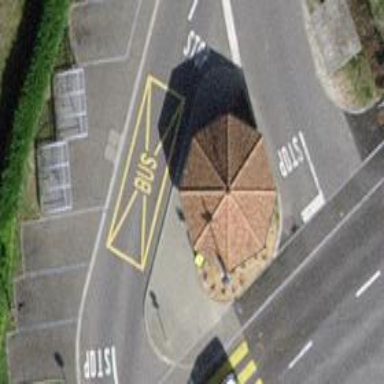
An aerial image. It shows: Bus stop with designated stop position for public transport.